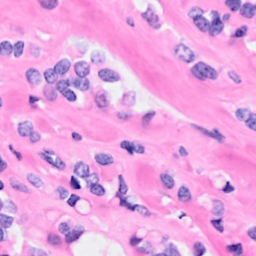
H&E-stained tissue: Breast